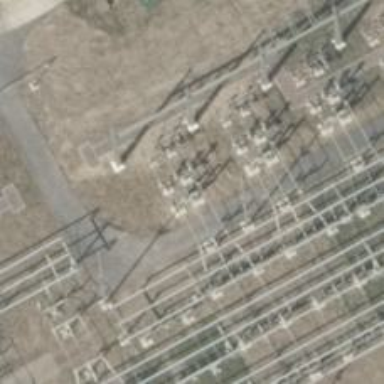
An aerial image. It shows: Three cables.